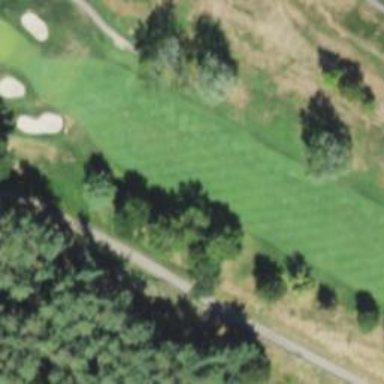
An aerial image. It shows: View of golf hole.